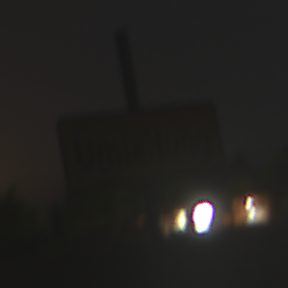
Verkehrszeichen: Umleitungsankuendigung
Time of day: Night
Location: Outdoor (Nature)
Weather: Overcast
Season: NotSpecified
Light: Artificial